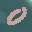
Label: 0